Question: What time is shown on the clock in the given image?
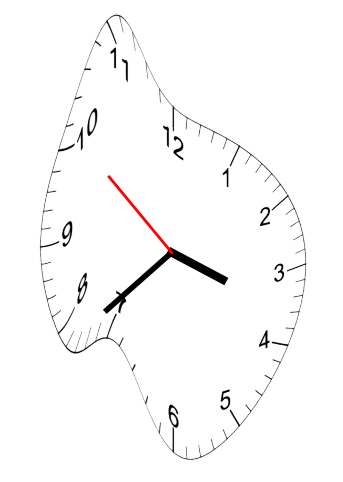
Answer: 03:37:51